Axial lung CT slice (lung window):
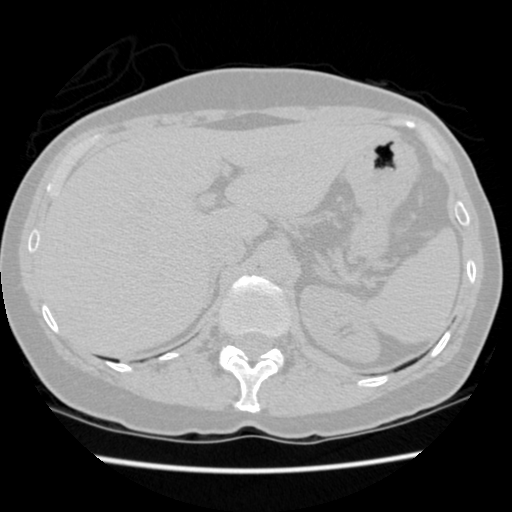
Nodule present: no